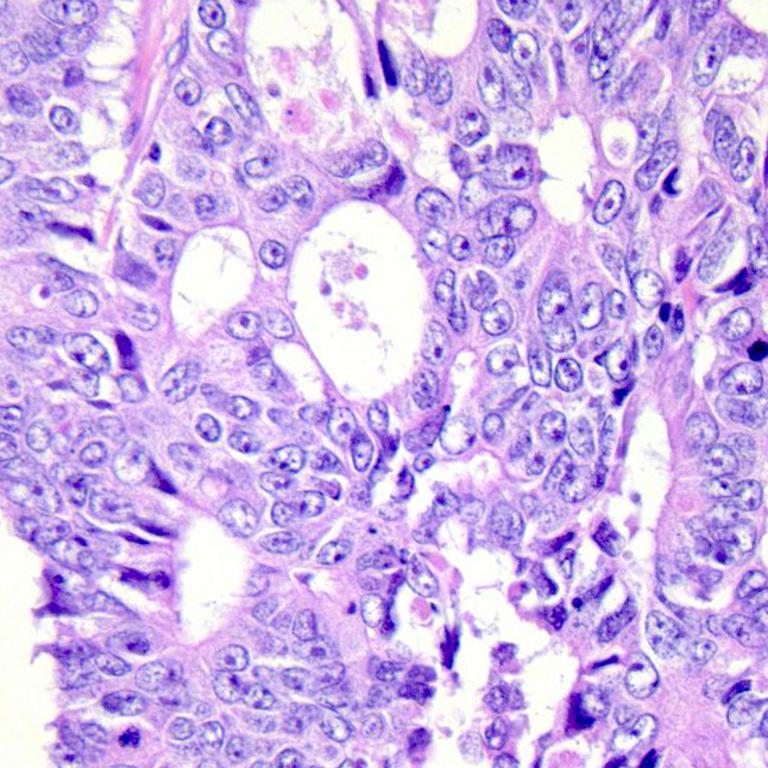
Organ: colon
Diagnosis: adenocarcinomas